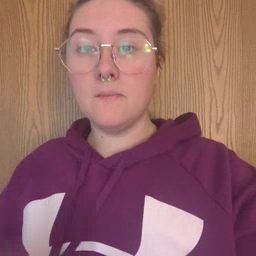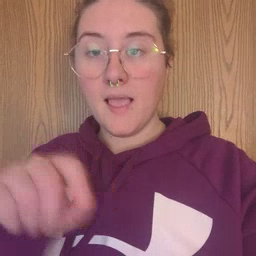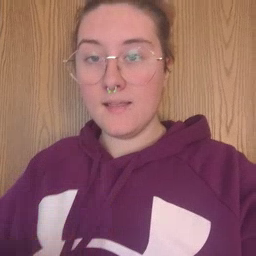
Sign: pen